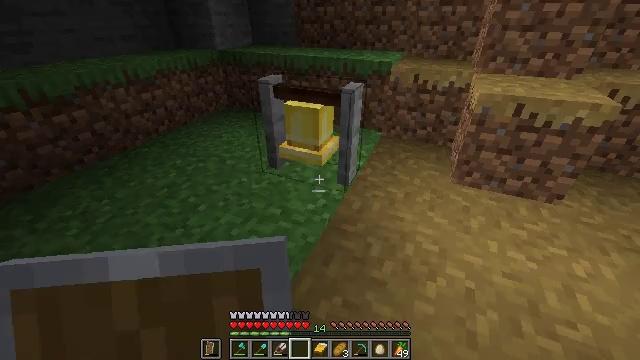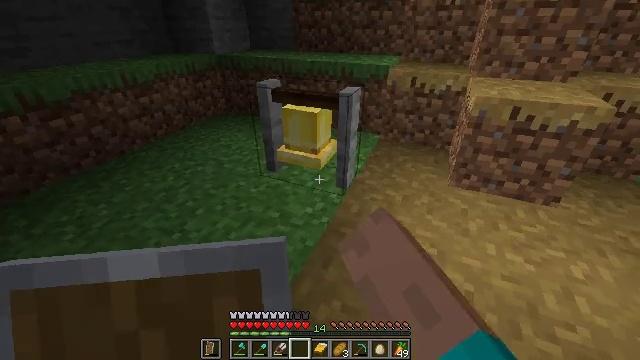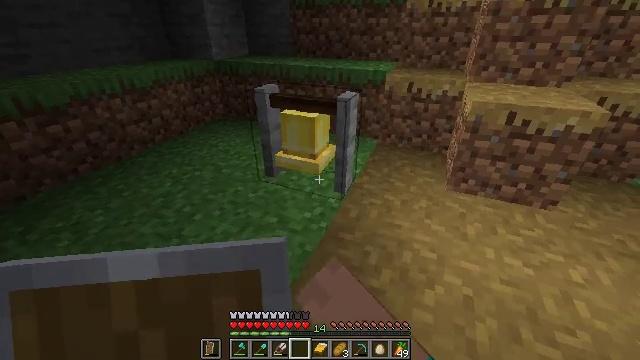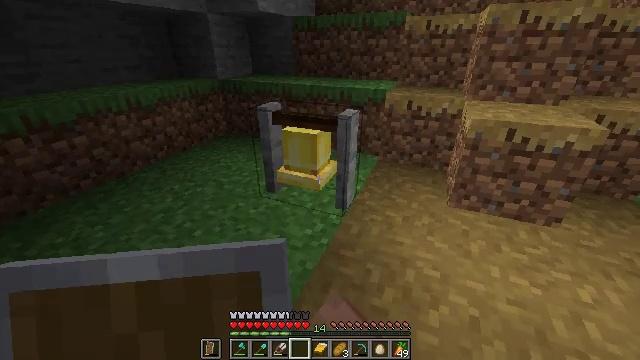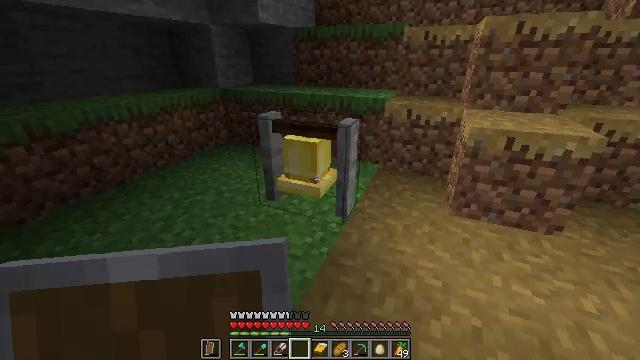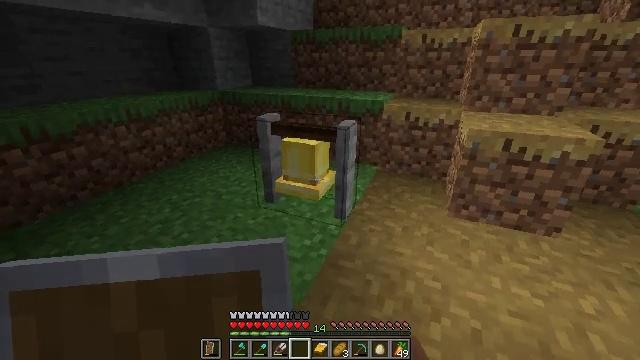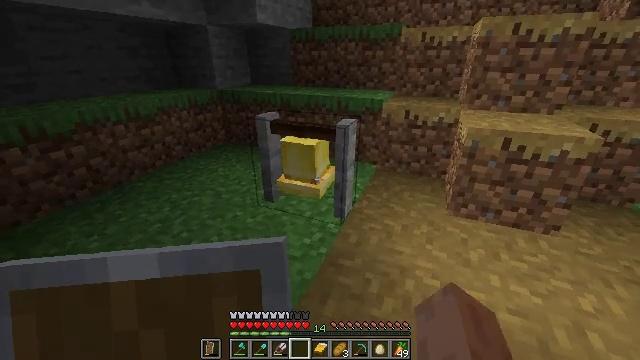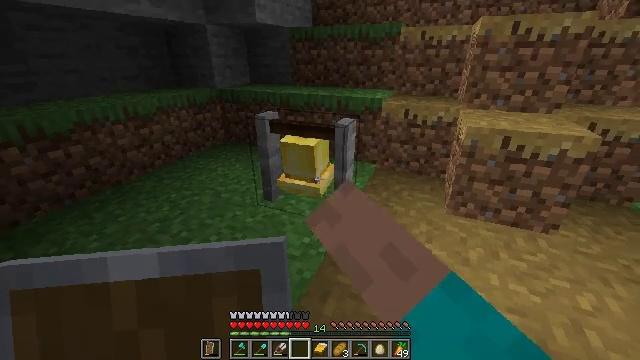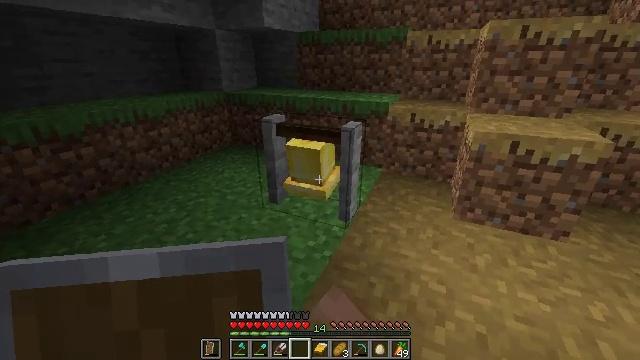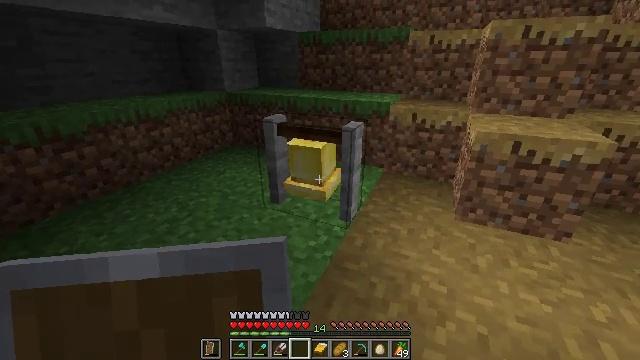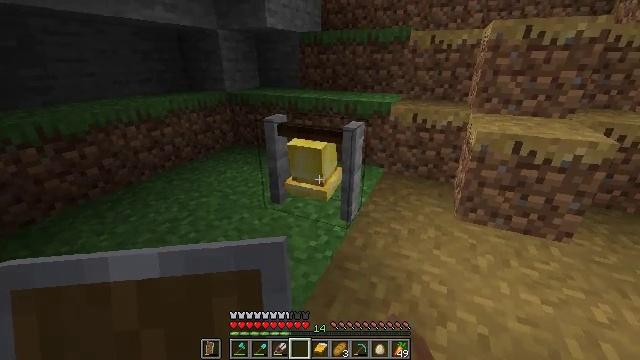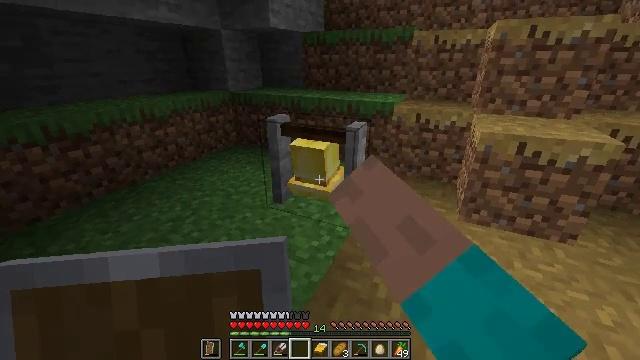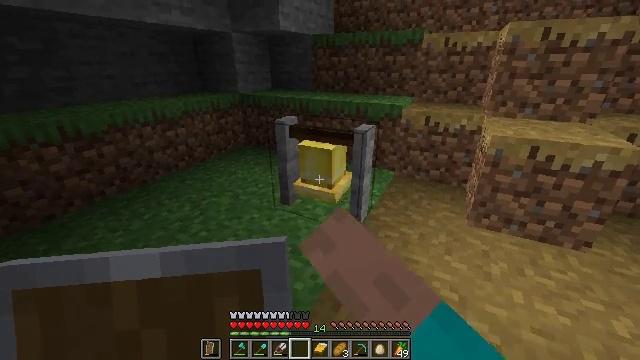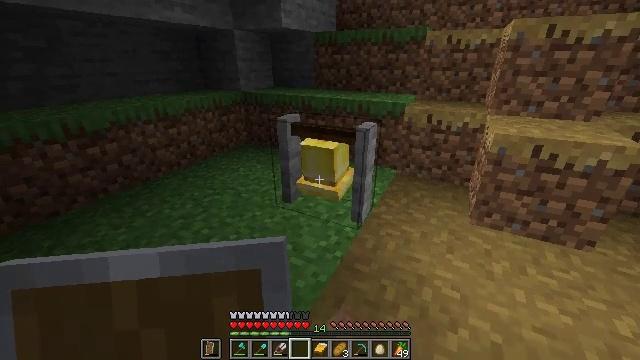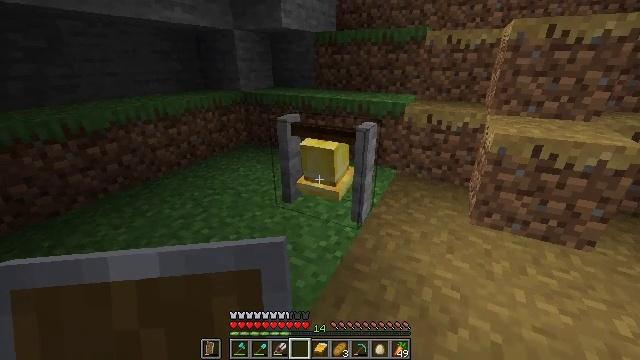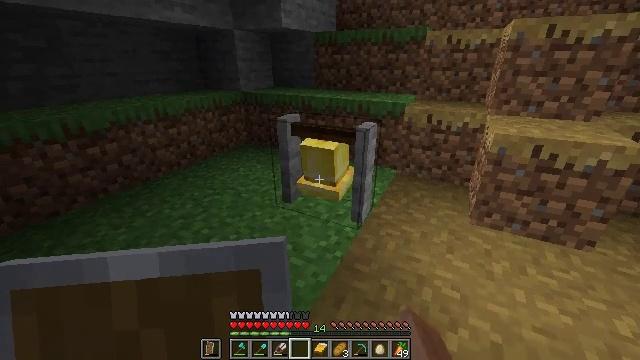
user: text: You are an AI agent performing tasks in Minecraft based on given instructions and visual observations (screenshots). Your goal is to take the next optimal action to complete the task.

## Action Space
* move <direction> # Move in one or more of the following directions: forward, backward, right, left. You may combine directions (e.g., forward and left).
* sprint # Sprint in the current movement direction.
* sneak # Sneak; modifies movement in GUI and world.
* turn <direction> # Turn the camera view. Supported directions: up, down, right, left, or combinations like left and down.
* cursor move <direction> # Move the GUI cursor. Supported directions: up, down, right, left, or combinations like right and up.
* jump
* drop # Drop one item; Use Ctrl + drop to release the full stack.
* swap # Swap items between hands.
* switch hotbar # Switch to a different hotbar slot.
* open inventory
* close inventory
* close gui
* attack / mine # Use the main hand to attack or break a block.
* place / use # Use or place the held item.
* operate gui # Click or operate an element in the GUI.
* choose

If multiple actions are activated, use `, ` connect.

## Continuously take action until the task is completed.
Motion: motion action
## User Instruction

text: Collect the bell.
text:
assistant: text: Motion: use / place
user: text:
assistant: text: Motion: turn up
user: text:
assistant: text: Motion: turn up, use / place
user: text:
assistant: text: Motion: turn up, use / place
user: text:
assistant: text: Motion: no_op
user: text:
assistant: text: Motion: use / place
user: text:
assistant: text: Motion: use / place
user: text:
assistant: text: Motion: turn left, use / place
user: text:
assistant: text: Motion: no_op
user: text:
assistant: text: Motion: use / place
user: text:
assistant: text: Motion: use / place
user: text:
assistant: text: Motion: turn left
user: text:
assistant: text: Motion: use / place
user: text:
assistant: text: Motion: use / place
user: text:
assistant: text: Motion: use / place
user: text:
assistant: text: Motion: no_op
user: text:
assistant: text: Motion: no_op
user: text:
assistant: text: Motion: no_op
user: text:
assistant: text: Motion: switch to hotbar 2
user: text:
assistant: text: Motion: switch to hotbar 2
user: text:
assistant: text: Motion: switch to hotbar 2
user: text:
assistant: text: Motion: turn up
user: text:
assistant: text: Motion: switch to hotbar 1
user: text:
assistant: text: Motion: attack / mine, switch to hotbar 1
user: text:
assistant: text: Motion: attack / mine, switch to hotbar 1
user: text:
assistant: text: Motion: attack / mine
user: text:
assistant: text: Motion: attack / mine
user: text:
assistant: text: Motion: attack / mine
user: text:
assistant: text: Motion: attack / mine
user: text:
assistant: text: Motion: no_op